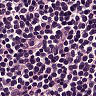
Metastatic tissue present: no